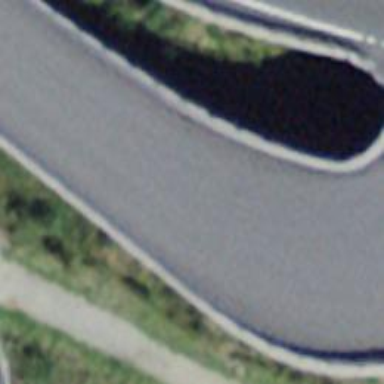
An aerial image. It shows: Unclassified road with asphalt surface running over bridge.